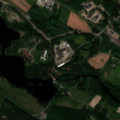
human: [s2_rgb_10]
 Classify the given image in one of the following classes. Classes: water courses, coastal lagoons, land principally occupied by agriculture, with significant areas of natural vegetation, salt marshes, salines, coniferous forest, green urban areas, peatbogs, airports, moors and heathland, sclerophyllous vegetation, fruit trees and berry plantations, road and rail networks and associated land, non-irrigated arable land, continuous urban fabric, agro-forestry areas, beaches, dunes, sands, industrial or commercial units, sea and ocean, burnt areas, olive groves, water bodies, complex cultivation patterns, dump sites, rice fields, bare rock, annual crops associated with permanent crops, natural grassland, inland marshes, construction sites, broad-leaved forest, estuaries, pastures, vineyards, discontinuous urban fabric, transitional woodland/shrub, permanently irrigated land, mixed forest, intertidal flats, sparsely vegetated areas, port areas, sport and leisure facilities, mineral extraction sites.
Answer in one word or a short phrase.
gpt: discontinuous urban fabric, non-irrigated arable land, coniferous forest, mixed forest, water bodies